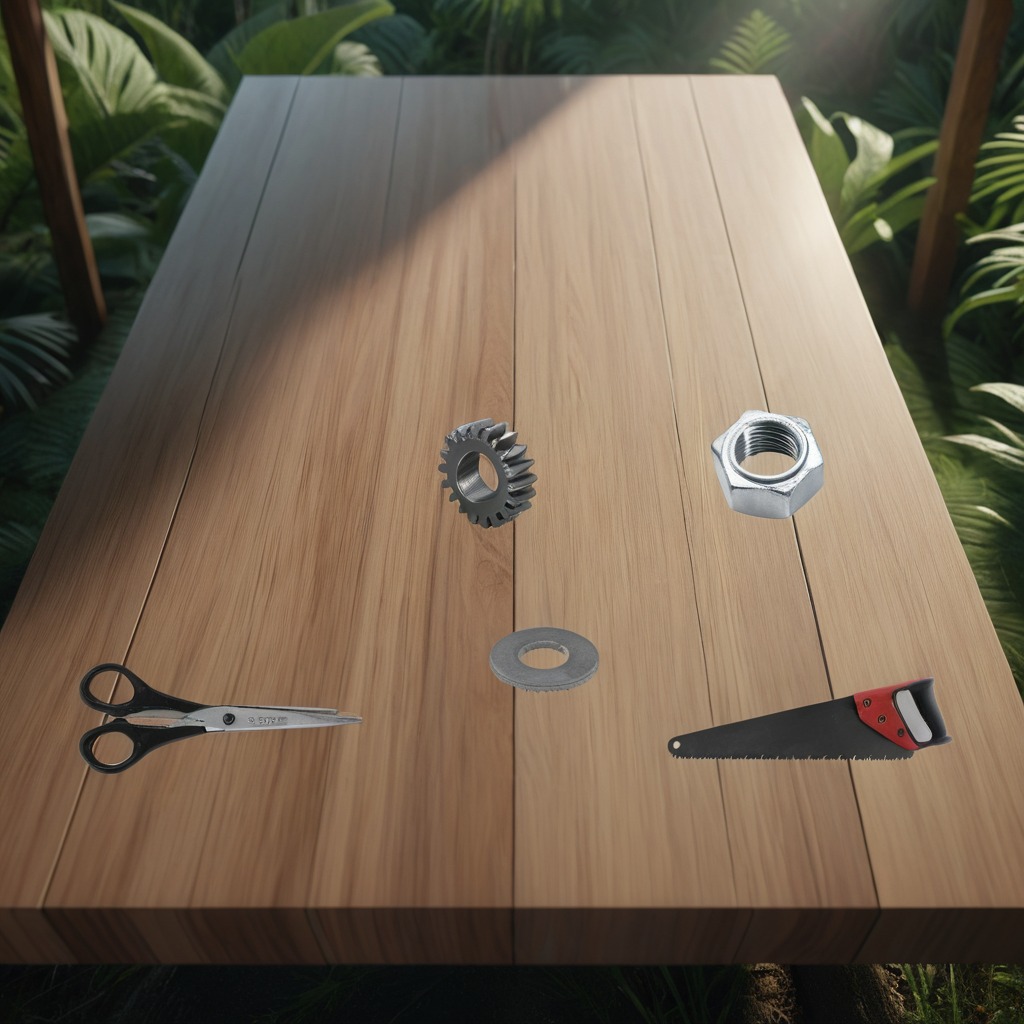
A steel gear with teeth, a flat metal washer, a handheld metal saw, a metal nut, and a pair of scissors are lying on a wooden table inside a jungle field workshop tent humid ambient light worn but